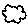
Label: cloud